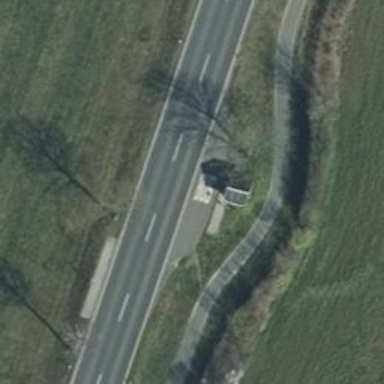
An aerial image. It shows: Shelter for public transport.